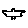
Label: bird